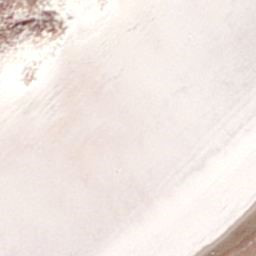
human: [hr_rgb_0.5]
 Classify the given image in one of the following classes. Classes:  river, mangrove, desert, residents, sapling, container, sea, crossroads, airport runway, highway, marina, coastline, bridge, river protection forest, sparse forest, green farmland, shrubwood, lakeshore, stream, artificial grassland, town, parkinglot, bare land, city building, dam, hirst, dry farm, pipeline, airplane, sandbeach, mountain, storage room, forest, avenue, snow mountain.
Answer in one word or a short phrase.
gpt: sandbeach